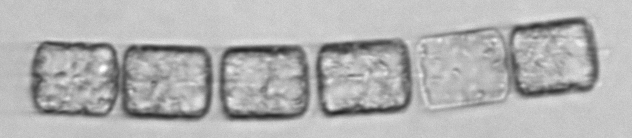
Label: Lauderia_annulata